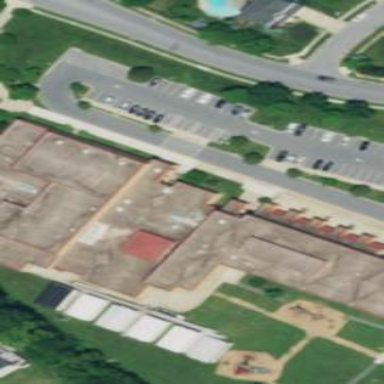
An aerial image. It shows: School building.